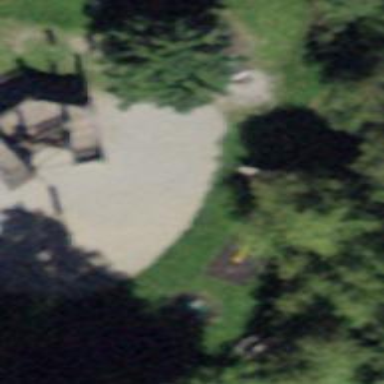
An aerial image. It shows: Seesaw in the playground.